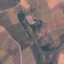
Label: PermanentCrop